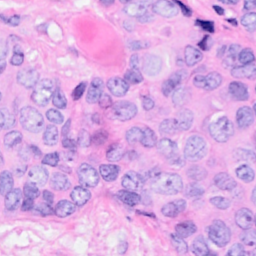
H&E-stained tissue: Breast